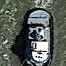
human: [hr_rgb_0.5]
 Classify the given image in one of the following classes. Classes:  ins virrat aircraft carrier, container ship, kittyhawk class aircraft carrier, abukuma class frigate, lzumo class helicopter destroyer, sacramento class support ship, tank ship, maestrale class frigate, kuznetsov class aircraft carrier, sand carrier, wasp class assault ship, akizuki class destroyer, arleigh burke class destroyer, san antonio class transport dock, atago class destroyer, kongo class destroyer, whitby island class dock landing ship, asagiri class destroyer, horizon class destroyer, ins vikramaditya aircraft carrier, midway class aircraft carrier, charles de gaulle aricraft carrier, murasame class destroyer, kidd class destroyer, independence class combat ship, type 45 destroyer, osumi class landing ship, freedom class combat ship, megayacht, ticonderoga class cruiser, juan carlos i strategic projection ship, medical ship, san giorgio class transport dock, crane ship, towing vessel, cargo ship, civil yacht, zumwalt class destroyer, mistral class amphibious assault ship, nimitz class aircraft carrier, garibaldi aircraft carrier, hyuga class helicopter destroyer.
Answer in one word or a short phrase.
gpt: Towing vessel